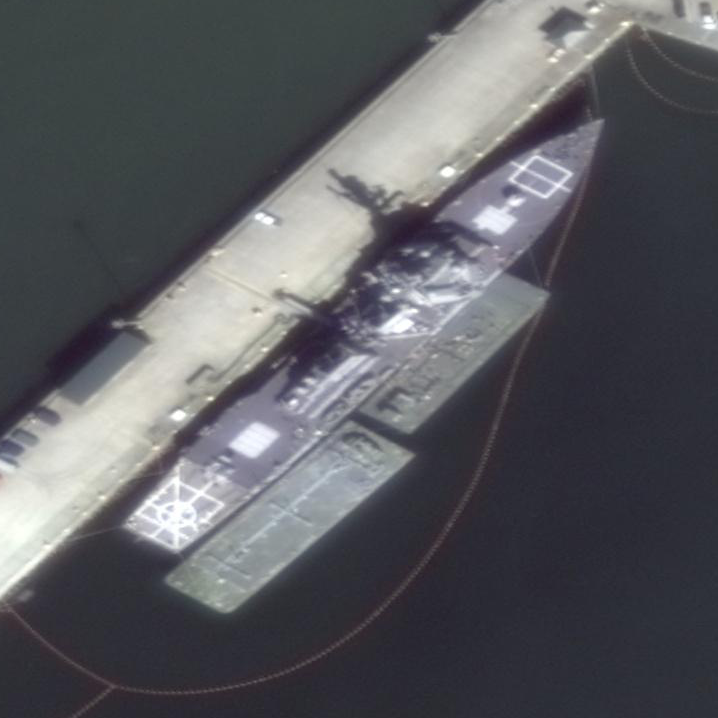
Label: destroyer